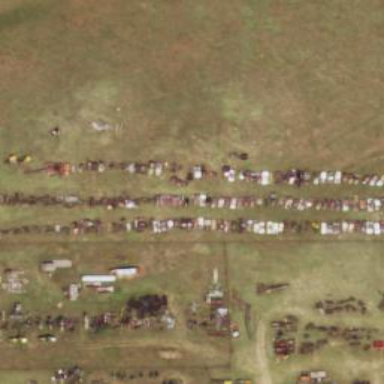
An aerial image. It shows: Scrap yard situated in industrial area.